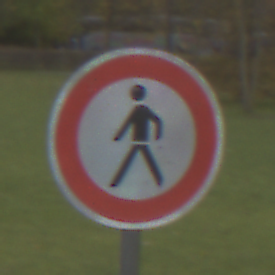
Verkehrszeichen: VerbotFussgaenger
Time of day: Midday
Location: Outdoor (Suburban)
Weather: Overcast
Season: NotSpecified
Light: Natural